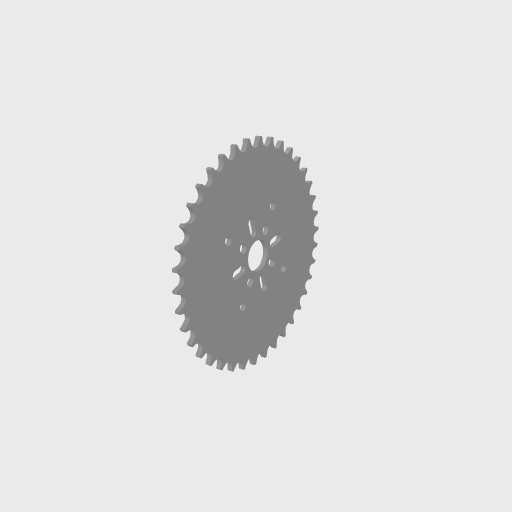
Part: HubMountAcetalSprocket38T